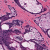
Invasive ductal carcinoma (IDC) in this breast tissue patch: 0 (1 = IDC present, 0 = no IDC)